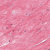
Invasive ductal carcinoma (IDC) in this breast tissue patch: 0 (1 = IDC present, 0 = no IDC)